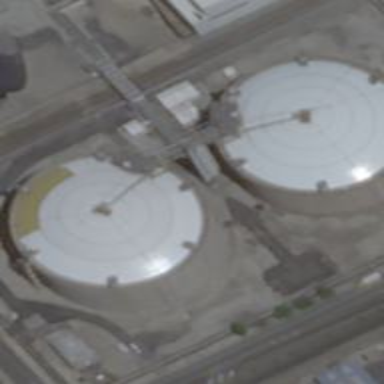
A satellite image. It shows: Building with storage tank.